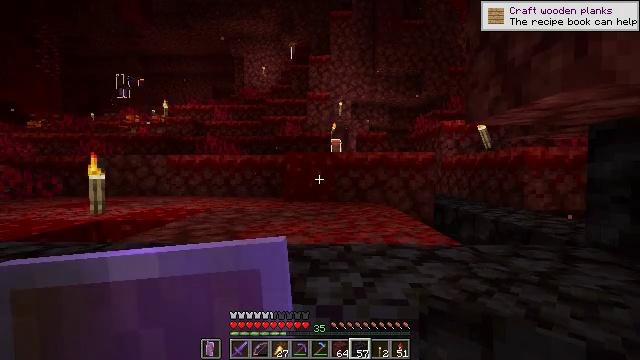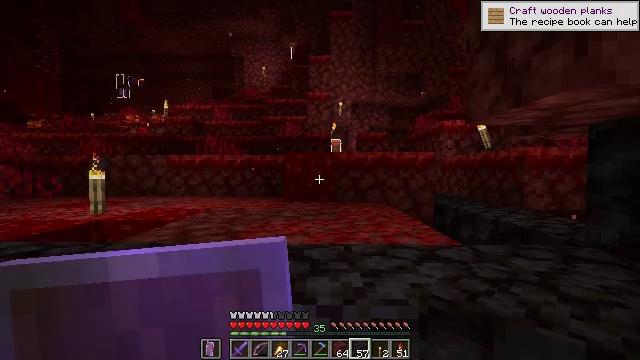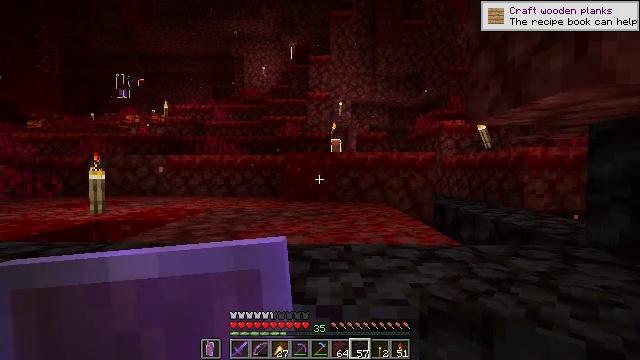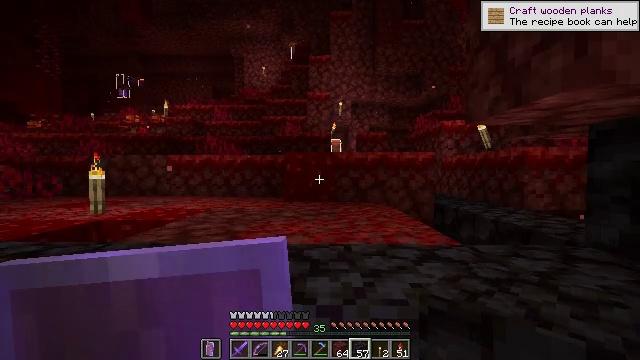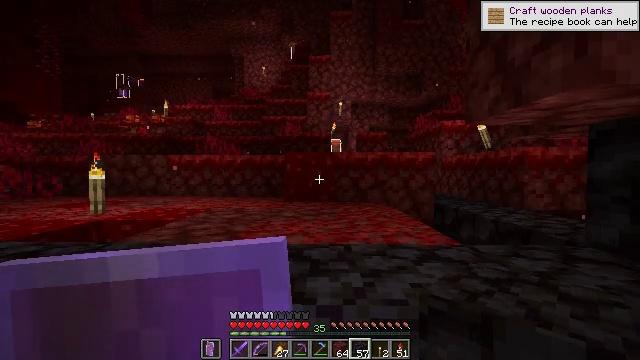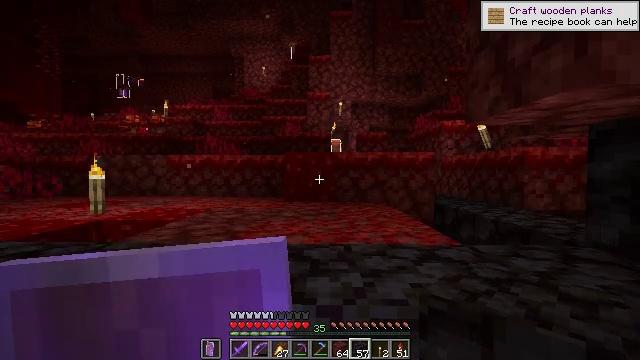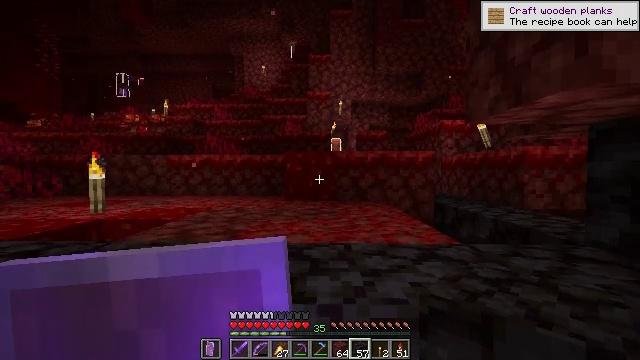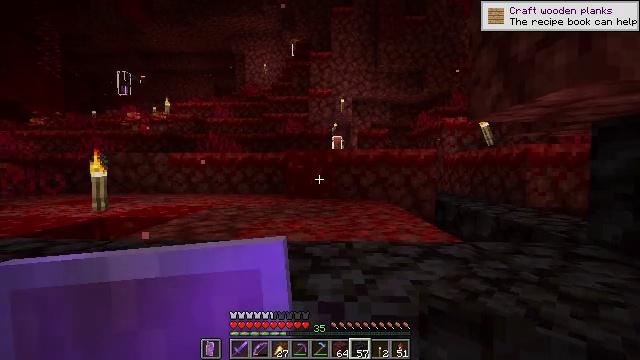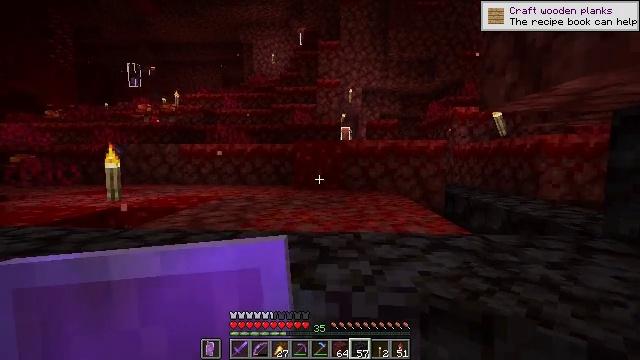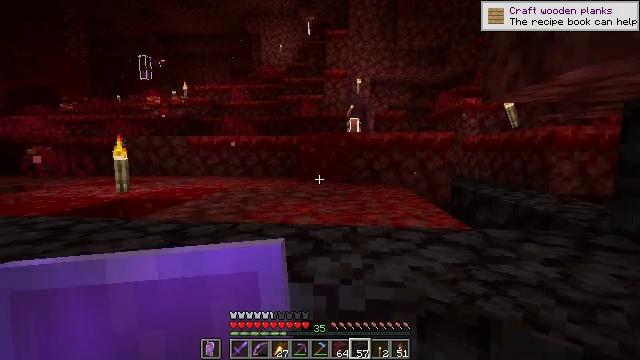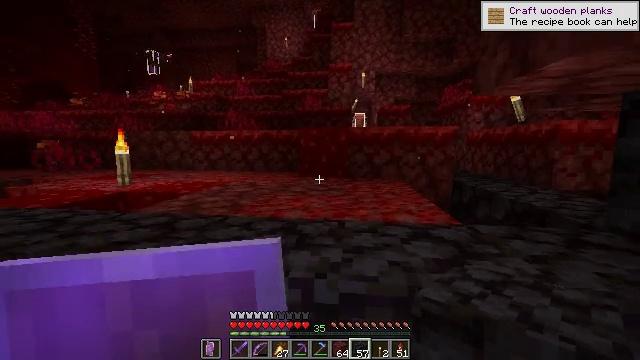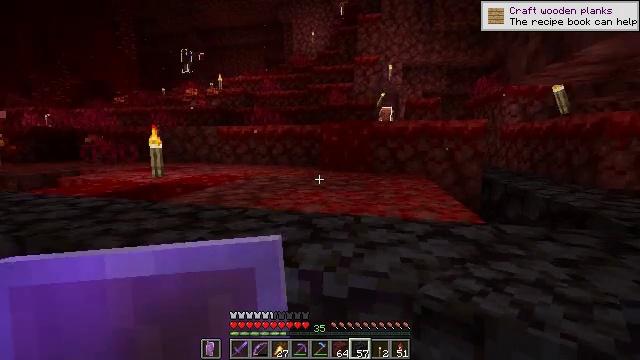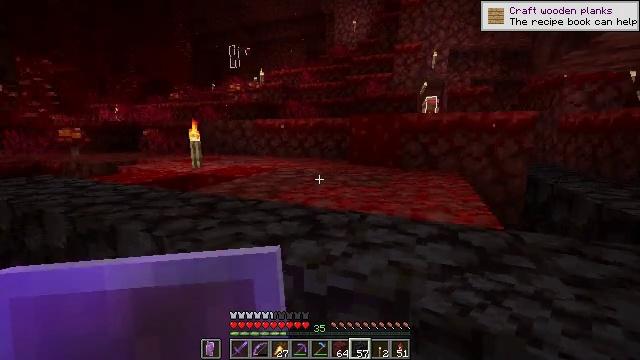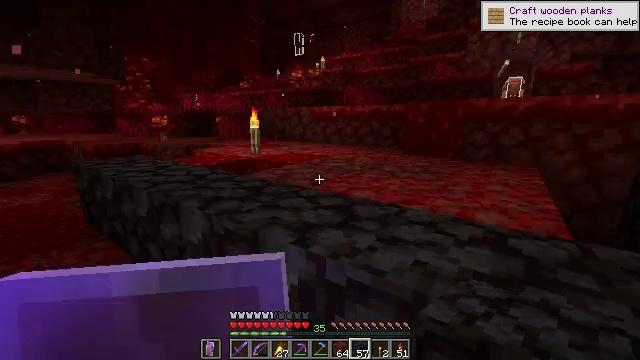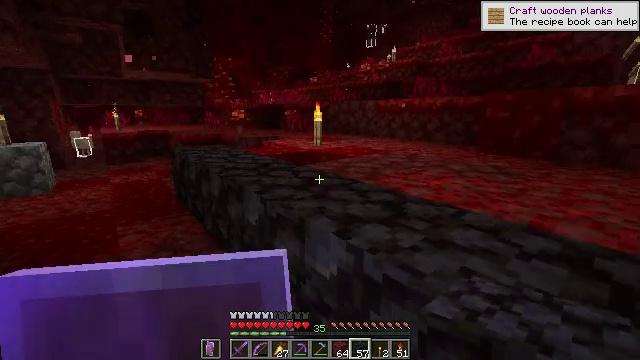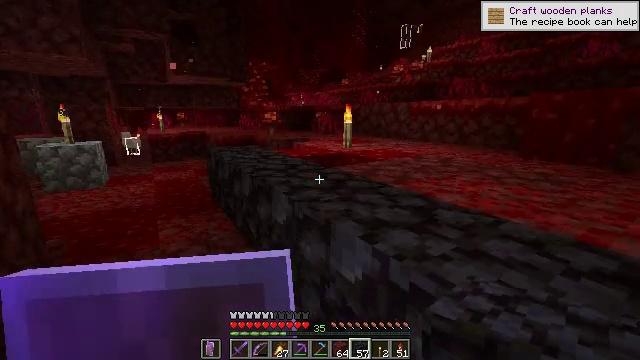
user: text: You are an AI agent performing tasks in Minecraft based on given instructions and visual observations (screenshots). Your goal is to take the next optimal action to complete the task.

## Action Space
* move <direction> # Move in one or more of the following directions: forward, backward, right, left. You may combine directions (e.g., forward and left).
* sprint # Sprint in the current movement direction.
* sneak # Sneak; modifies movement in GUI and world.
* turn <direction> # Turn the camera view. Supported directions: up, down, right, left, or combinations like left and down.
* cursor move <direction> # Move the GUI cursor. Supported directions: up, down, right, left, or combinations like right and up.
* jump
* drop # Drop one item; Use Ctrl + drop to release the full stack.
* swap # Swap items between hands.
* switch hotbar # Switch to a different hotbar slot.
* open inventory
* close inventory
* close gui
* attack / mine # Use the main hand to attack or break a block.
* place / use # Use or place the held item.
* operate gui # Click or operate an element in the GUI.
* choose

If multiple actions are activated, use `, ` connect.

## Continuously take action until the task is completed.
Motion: motion action
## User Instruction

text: Remove crimson nylium from the terrain.
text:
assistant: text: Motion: no_op
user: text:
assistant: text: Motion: no_op
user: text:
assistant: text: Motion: no_op
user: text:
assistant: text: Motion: no_op
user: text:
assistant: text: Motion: no_op
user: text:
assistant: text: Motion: no_op
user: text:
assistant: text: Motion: no_op
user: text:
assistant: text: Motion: turn left and down
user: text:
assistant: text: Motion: move right, turn left and down
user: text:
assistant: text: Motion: move right, turn left and down
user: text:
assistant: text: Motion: move right, turn left and down
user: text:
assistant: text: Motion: move right, turn left and down
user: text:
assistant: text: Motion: move right, turn left and down
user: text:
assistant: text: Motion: turn left and down
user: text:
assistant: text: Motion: move forward, turn left
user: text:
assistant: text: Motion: move forward, turn left, jump
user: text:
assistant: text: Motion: move forward and move right, turn left, jump
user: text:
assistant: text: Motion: move forward and move right, jump
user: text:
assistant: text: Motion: move forward and move right, turn left, jump
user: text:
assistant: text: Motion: move forward and move right, turn left, jump
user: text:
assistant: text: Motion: move forward and move right
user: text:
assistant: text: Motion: move forward and move right
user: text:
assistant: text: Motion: move forward and move right
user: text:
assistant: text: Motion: move forward
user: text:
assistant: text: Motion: move forward, turn left
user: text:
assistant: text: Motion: move forward, turn left
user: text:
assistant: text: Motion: move forward, turn left and down
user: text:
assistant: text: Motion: move forward, turn left and down
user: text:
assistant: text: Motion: move forward, turn left and down
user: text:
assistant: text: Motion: move forward, turn left and down